Interaction volume radius: 10 \u00c5
Interaction volume height: 30 \u00c5
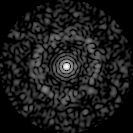
Disorder parameter: 0.8232